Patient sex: M
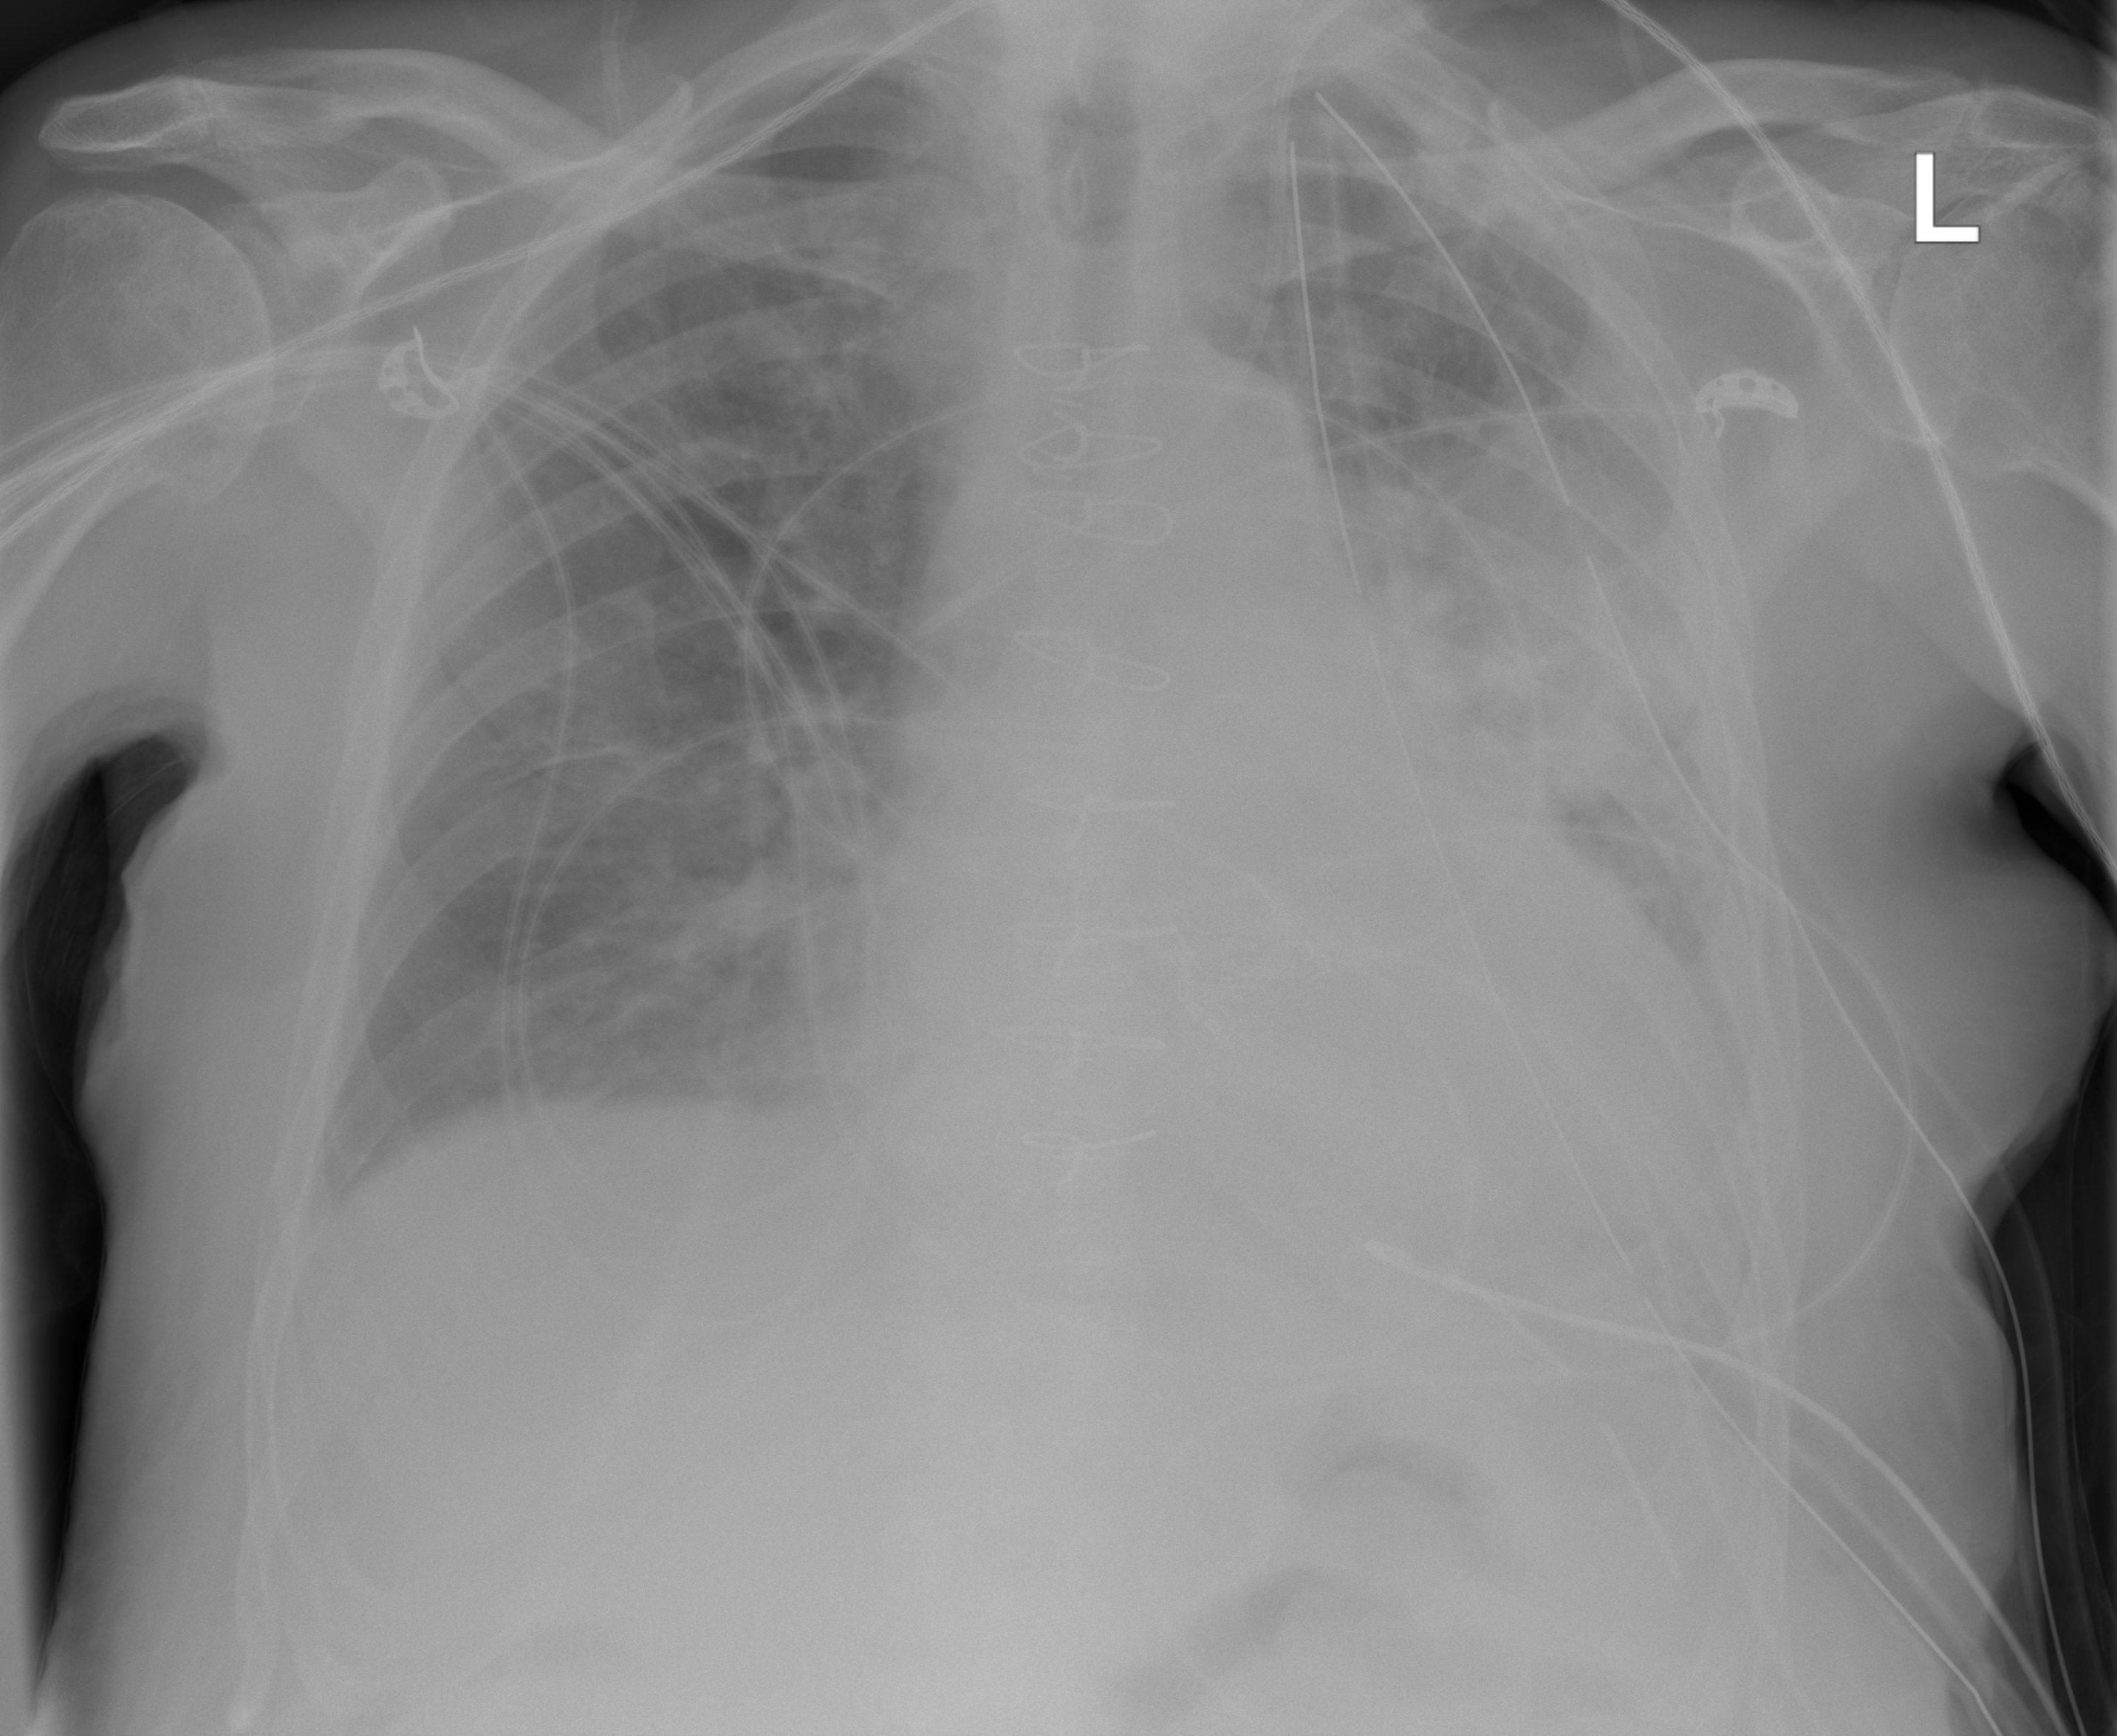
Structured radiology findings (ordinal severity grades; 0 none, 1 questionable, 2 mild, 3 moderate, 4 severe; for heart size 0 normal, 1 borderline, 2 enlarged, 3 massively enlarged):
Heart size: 2
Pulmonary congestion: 2
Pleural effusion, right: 0
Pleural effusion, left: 2
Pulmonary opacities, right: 2
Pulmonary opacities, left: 3
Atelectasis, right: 2
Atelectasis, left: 2